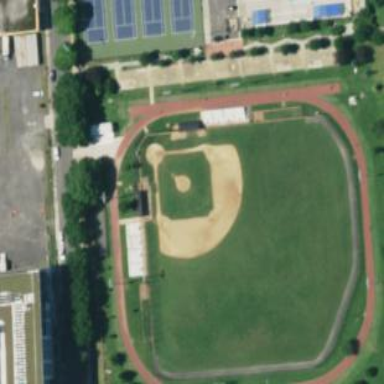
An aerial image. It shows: Infield baseball field with natural sand surface.